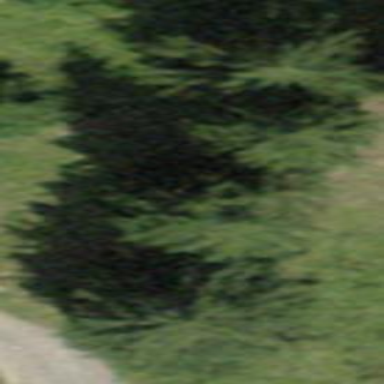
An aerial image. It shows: Forest area.